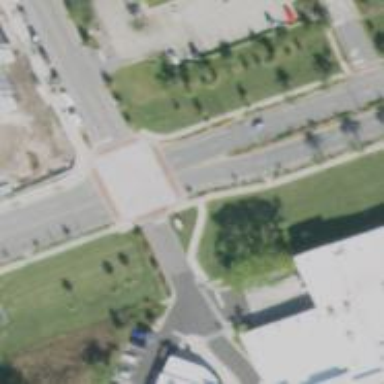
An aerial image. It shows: Stop road.